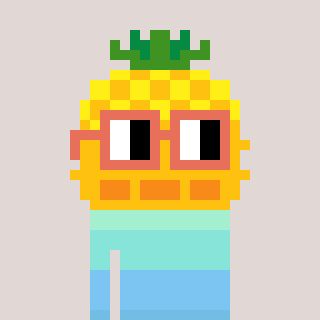
a pixel art character with square orange glasses, a pineapple-shaped head and a cold-colored body on a warm background